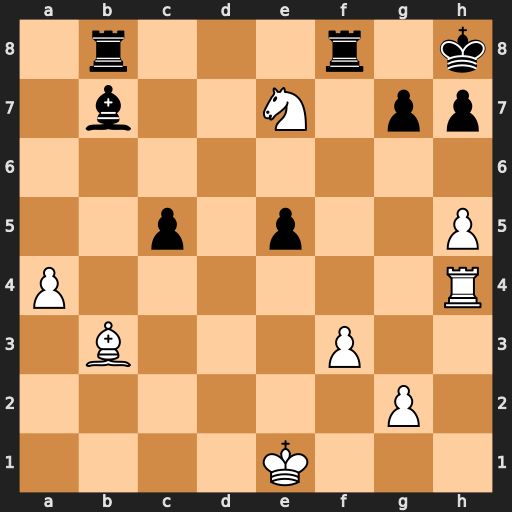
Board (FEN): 1r3r1k/1b2N1pp/8/2p1p2P/P6R/1B3P2/6P1/4K3
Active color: w
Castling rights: -
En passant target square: -
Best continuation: Ng6+ hxg6 hxg6#